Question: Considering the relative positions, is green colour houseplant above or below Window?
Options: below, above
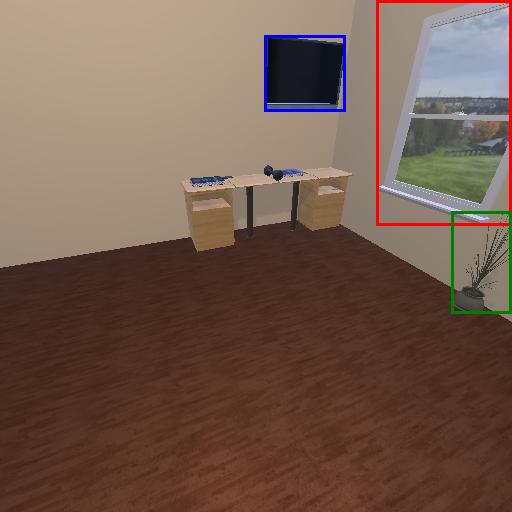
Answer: below